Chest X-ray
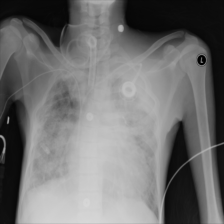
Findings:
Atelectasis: negative
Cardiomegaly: negative
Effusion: negative
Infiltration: negative
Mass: negative
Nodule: negative
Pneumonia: negative
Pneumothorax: negative
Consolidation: negative
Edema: negative
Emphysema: negative
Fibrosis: negative
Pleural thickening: positive
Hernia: negative